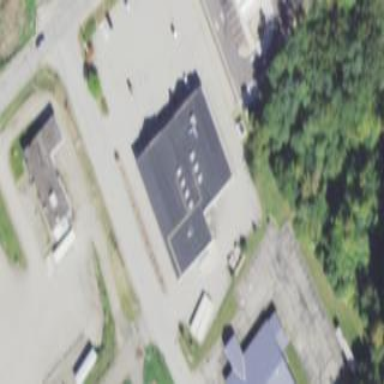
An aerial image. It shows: Retail building.